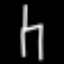
Label: chair